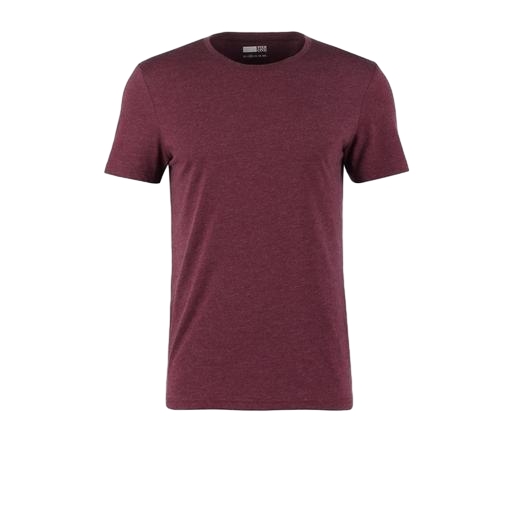
slim fit t-shirt, maroon t shirt, regular t-shirt, white background